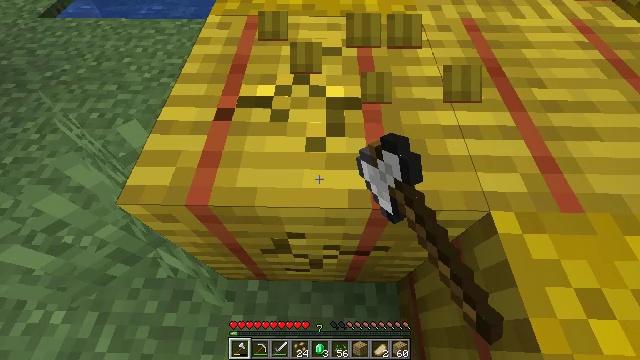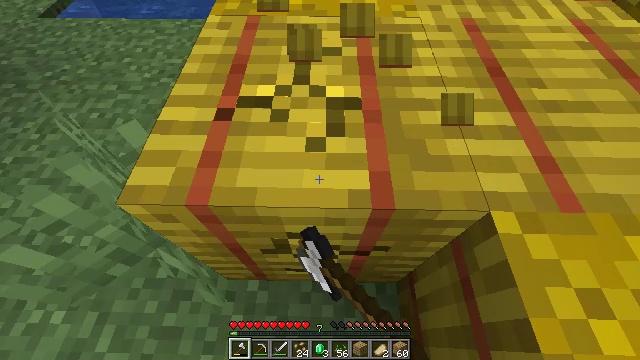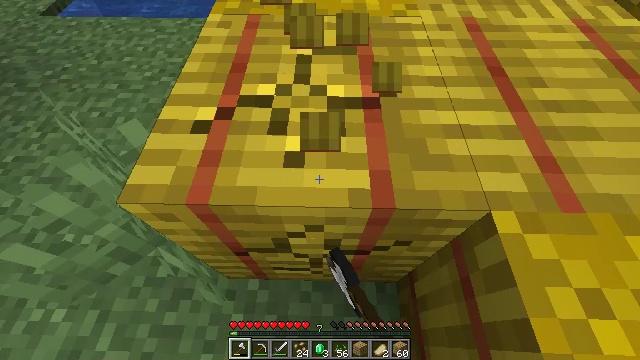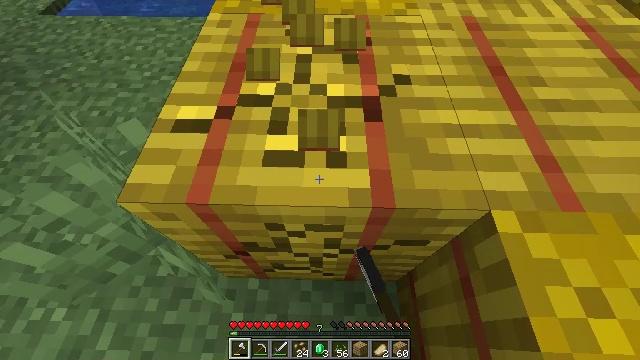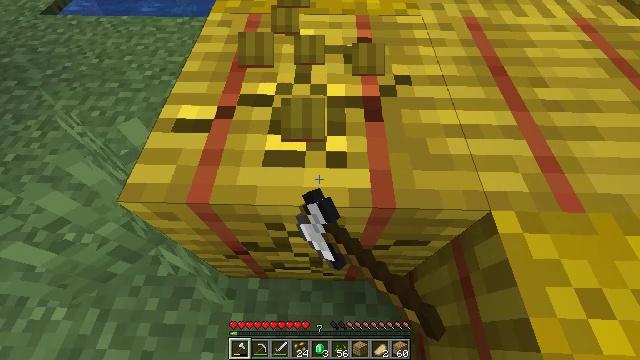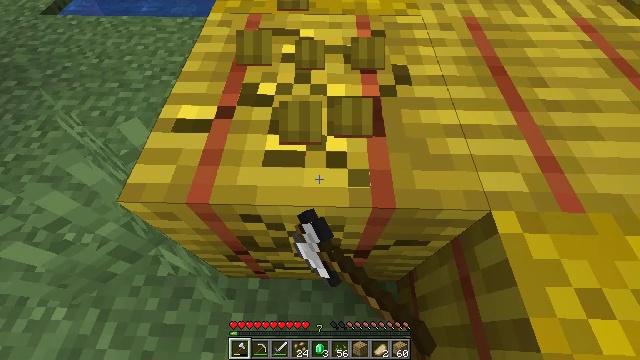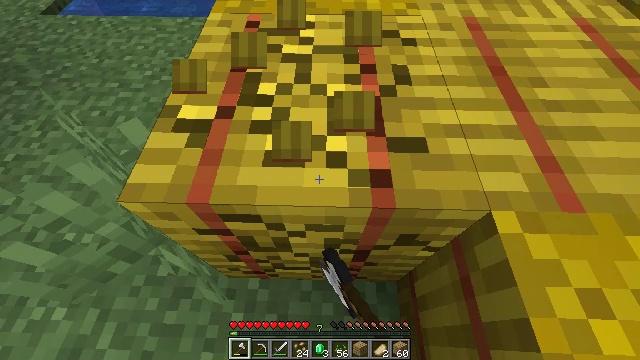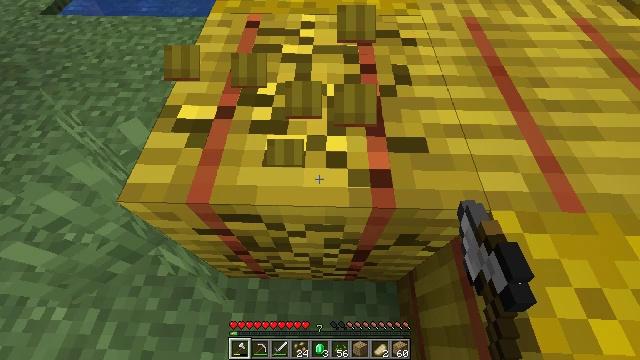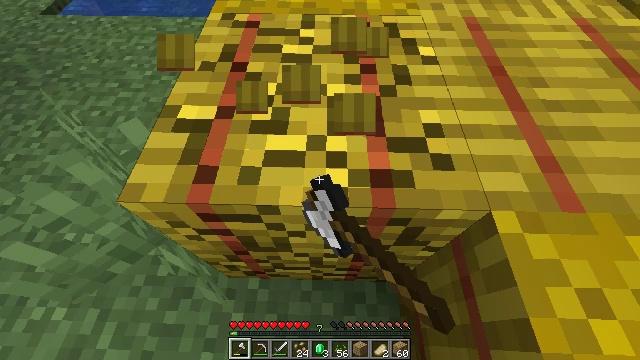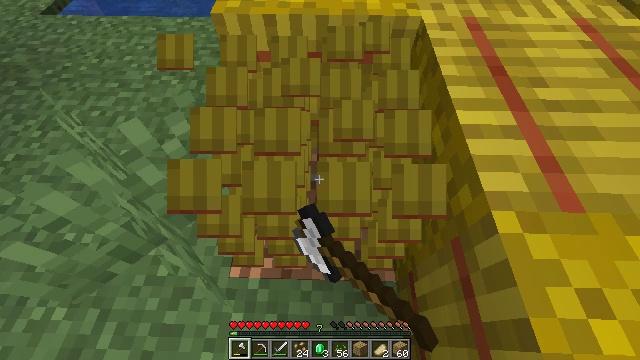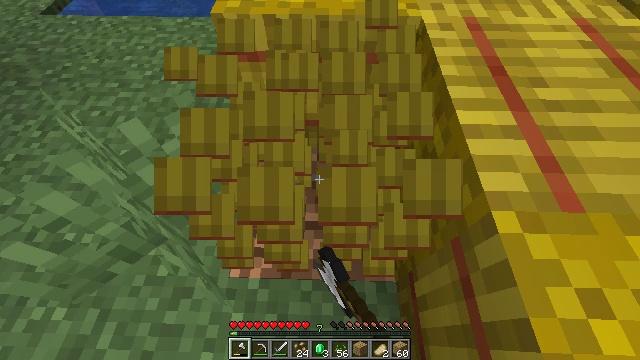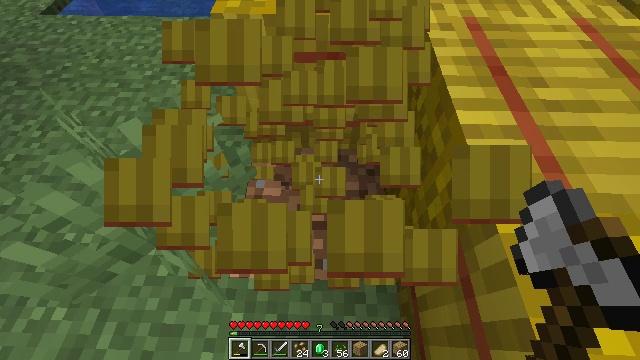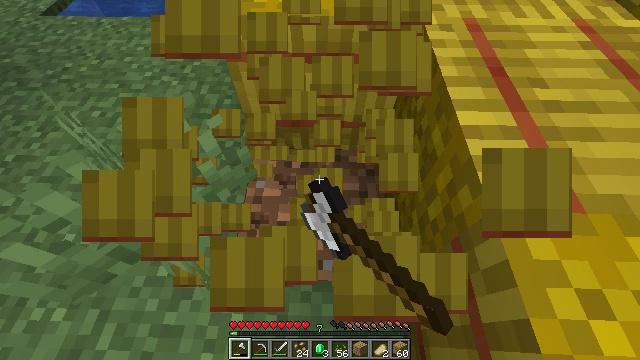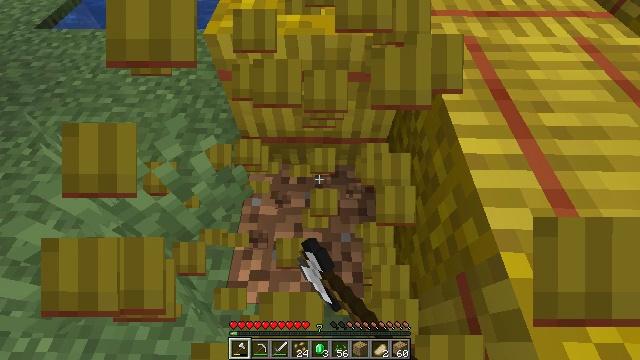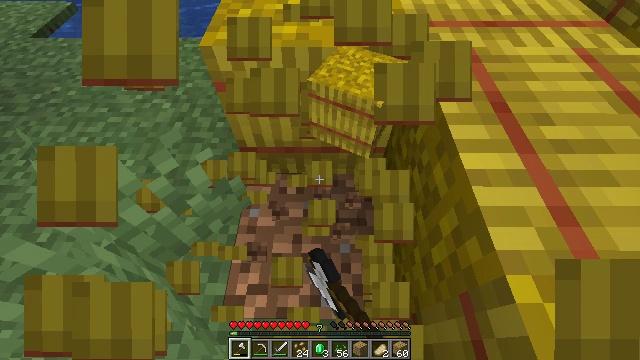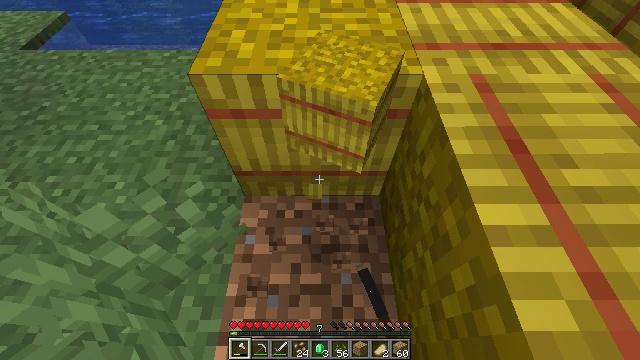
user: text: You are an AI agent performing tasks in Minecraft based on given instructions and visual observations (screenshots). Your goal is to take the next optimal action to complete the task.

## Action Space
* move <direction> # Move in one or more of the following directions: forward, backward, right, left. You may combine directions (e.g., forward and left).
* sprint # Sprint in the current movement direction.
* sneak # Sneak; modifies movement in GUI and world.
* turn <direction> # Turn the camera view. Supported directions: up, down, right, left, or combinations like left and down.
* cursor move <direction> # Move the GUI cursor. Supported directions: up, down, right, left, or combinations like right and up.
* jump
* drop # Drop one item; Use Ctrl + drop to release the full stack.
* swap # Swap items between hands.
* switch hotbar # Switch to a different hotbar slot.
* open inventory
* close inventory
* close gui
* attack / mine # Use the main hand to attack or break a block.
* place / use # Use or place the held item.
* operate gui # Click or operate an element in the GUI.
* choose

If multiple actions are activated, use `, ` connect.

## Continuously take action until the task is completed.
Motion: motion action
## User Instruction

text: Harvest hay blocks from the village.
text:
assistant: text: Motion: attack / mine
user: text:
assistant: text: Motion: attack / mine
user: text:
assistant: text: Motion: attack / mine
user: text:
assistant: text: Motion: attack / mine
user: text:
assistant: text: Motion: attack / mine
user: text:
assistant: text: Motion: attack / mine
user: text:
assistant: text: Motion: attack / mine
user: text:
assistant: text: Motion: attack / mine
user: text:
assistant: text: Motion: attack / mine
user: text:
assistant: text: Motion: attack / mine
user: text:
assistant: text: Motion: attack / mine
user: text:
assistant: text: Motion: attack / mine
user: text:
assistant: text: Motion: move forward, turn up, attack / mine
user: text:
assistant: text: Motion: move forward, attack / mine
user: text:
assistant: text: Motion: move forward, attack / mine
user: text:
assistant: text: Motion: move forward, turn up, attack / mine
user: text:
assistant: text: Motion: move forward, turn up, attack / mine
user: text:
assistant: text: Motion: turn up, attack / mine
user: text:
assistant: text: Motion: attack / mine
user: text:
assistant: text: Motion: attack / mine
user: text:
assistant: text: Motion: attack / mine
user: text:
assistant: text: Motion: attack / mine
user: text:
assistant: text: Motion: attack / mine
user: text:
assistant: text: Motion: attack / mine
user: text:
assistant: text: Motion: attack / mine
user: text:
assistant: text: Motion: attack / mine
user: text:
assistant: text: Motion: attack / mine
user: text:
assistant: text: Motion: attack / mine
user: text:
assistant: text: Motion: attack / mine
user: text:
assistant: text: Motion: attack / mine